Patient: sex M, age 26
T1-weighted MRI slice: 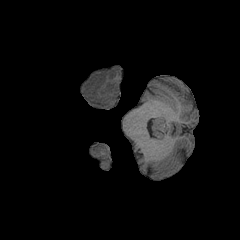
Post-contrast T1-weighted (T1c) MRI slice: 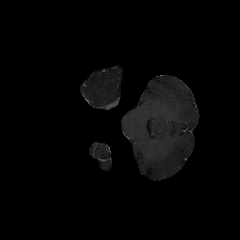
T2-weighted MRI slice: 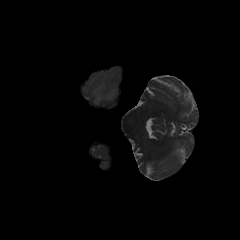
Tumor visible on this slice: yes
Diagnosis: Astrocytoma, IDH-mutant
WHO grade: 3